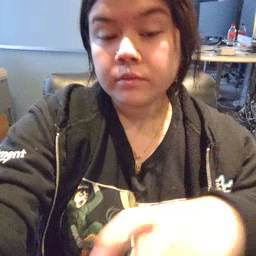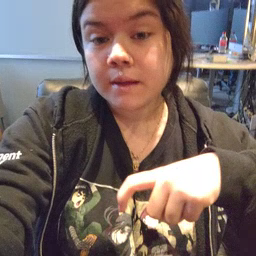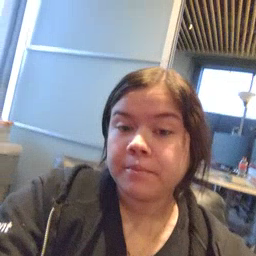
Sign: time